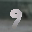
Label: 9